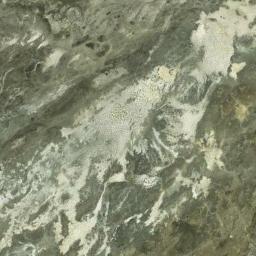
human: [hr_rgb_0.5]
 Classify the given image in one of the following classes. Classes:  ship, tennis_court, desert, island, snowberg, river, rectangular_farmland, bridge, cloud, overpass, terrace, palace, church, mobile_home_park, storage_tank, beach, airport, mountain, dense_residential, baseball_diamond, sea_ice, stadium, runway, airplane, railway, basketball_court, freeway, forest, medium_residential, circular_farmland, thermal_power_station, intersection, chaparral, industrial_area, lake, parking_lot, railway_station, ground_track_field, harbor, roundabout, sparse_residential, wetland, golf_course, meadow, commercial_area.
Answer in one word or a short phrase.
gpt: mountain